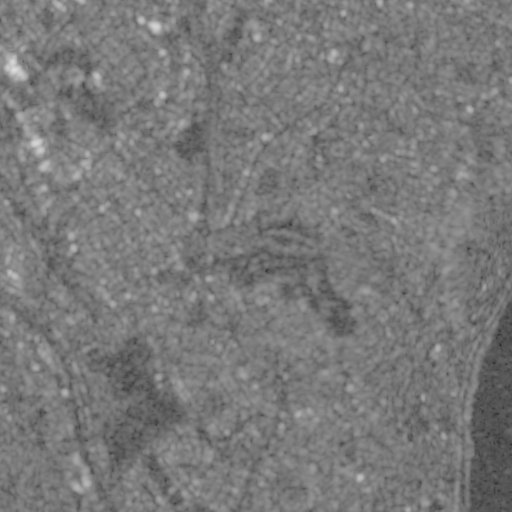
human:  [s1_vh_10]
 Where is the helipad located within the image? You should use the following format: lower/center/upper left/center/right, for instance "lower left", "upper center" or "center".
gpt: The helipad is located in the upper left of the image.
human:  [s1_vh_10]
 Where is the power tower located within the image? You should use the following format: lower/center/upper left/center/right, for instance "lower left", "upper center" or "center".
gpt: The power tower is located in the lower left of the image.
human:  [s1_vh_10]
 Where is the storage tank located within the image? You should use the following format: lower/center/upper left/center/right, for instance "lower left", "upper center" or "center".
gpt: The storage tank is located in the upper left of the image.
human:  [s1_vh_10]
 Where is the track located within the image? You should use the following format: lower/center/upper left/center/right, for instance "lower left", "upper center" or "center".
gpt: The track is located in the lower left of the image.
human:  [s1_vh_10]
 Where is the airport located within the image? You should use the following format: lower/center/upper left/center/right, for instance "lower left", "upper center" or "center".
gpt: There is no airport in the image.

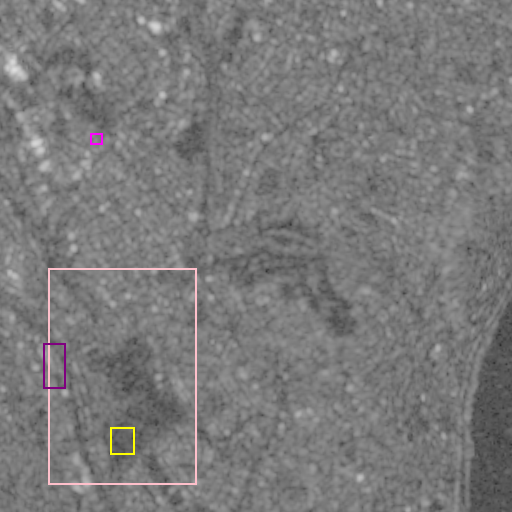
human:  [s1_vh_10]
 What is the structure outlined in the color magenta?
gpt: The structure outlined in magenta is a gas station.
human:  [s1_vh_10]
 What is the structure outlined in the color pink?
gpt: The structure outlined in pink is a park.
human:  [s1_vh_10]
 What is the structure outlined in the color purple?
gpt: The structure outlined in purple is a parking lot.
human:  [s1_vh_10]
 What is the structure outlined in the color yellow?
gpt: The structure outlined in yellow is a track.
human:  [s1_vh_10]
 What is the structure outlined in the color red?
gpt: There is no red outline.